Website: bh-photo
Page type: gifting
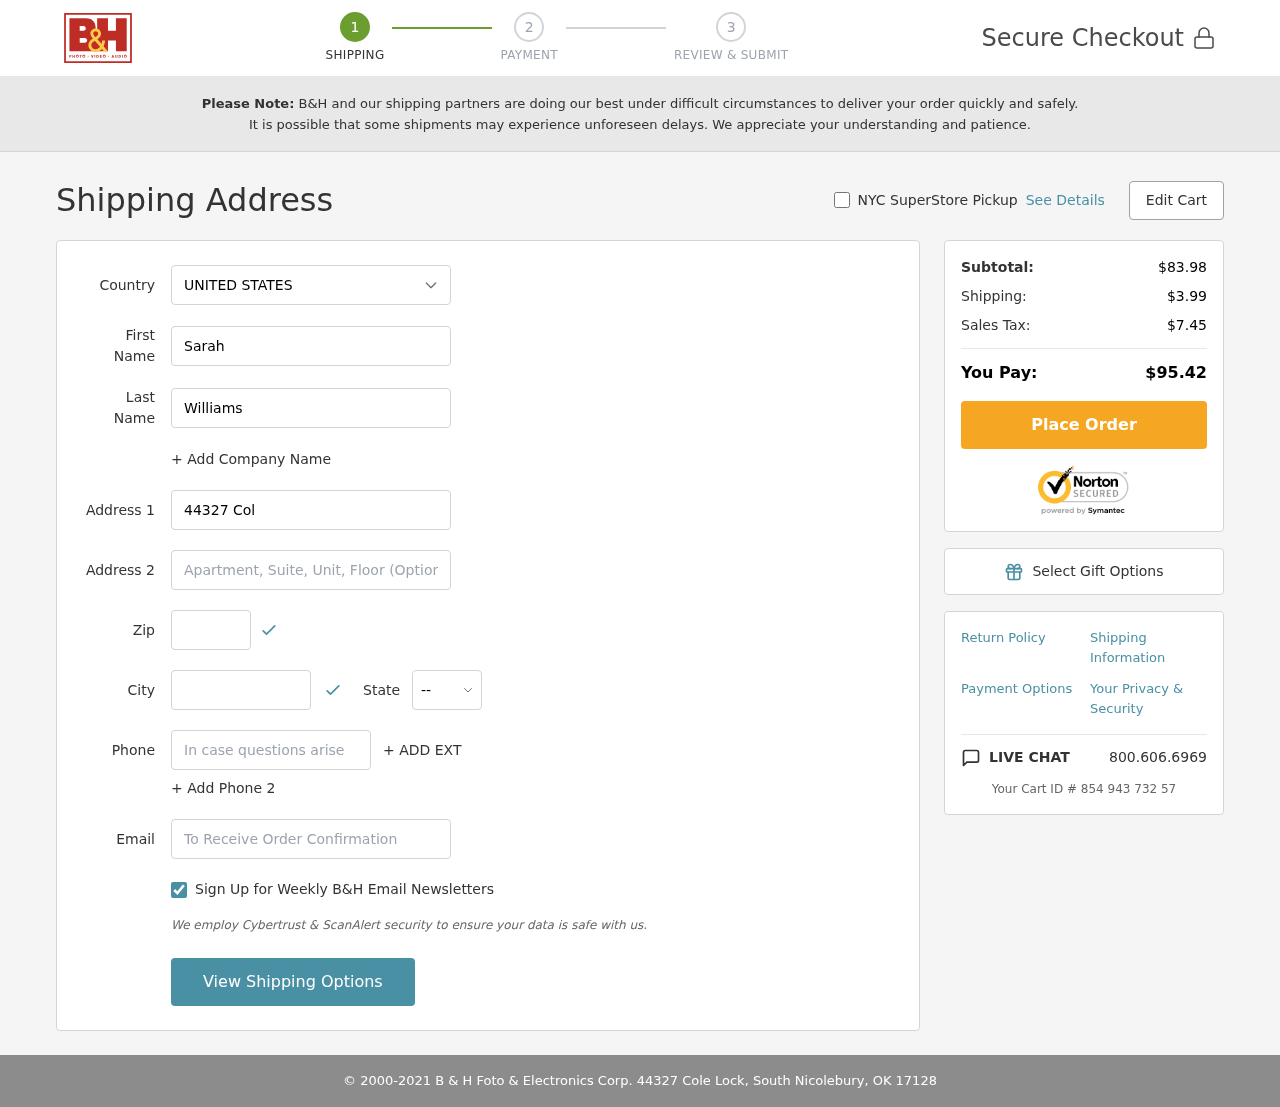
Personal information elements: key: PII_CITY
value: South Nicolebury
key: PII_COUNTRY
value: United States
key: PII_EMAIL
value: sarah.williams@yahoo.com
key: PII_FIRSTNAME
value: Sarah
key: PII_LASTNAME
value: Williams
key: PII_PHONE
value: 2422523217
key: PII_POSTCODE
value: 17128
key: PII_STATE_ABBR
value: OK
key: PII_STREET
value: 44327 Cole Lock
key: PII_STREET2
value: Suite 361
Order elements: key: ORDER_SUBTOTAL
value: $83.98
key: ORDER_SHIPPING_COST
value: $3.99
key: ORDER_TAX
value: $7.45
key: ORDER_TOTAL
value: $95.42
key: ORDER_ID
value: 854 943 732 57